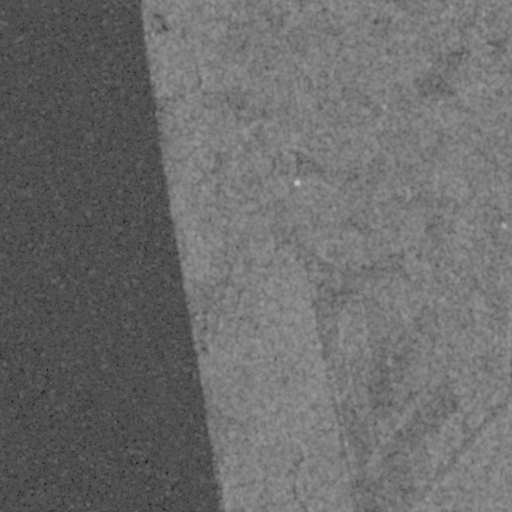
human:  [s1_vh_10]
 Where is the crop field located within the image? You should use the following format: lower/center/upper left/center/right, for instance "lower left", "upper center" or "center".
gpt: The crop field is located in the lower right of the image.
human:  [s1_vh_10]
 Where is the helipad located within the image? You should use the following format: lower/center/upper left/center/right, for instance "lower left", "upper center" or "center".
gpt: The helipad is located in the center of the image.
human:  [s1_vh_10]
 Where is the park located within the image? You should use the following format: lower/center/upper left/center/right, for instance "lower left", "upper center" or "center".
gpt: The park is located in the upper right of the image.
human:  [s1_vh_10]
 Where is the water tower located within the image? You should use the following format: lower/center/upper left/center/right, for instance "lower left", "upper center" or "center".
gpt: The water tower is located in the upper right of the image.
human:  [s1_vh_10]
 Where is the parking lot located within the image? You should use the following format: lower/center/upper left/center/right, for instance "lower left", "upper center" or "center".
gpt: There is no parking lot in the image.

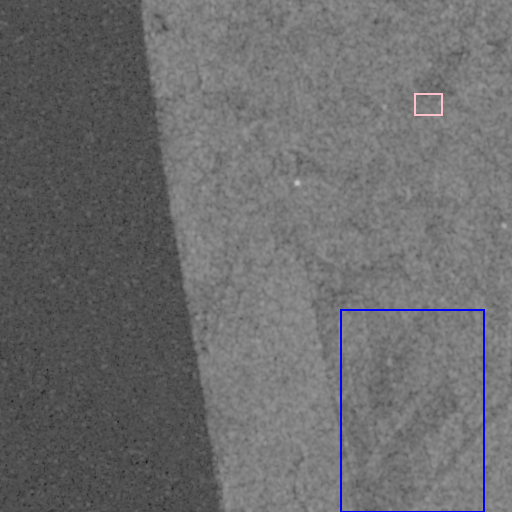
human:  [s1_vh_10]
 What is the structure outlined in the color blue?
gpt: The structure outlined in blue is a crop field.
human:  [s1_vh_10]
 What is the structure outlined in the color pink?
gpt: The structure outlined in pink is a park.
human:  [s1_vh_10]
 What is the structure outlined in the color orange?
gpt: There is no orange outline.